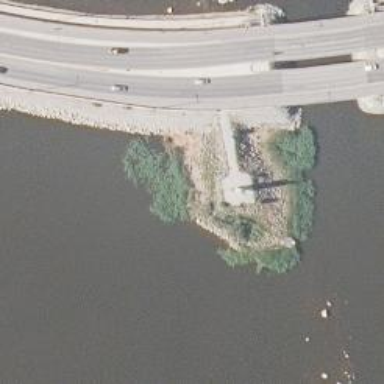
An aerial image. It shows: Historic monument.